Question: Screenshot for the sheet:
I just need someone to help me write simple code to freeze a range of cells when a certain checkbox is clicked.
I would like it so that when I click on the 'Complete' checkbox, all of the ones above it cannot be edited or changed anymore. Vise Versa when the 'Complete' checkbox is unchecked the ones above are editable. That simple.
The purpose of the sheet is to take attendance for a class. When I am done taking the attendance I don't want to be able to change it anymore (or risk clicking on the wrong checkbox). That's why the complete button is there.
Can anyone write the code for me, please?
(Freeze or seal or protect)
This code is not working (I am a beginner so sorry)
'''
function onEdit() {
var sheet = SpreadsheetApp.getActive();;
var completedRow = sheet.getDataRange();
for (i = 2; i < 18; i++){
var isComplete = source.getRange(countRow, i).getValue();
if (isComplete === true){
source.getRange(2, i, countRow-1).protect();
}
}
}
'''
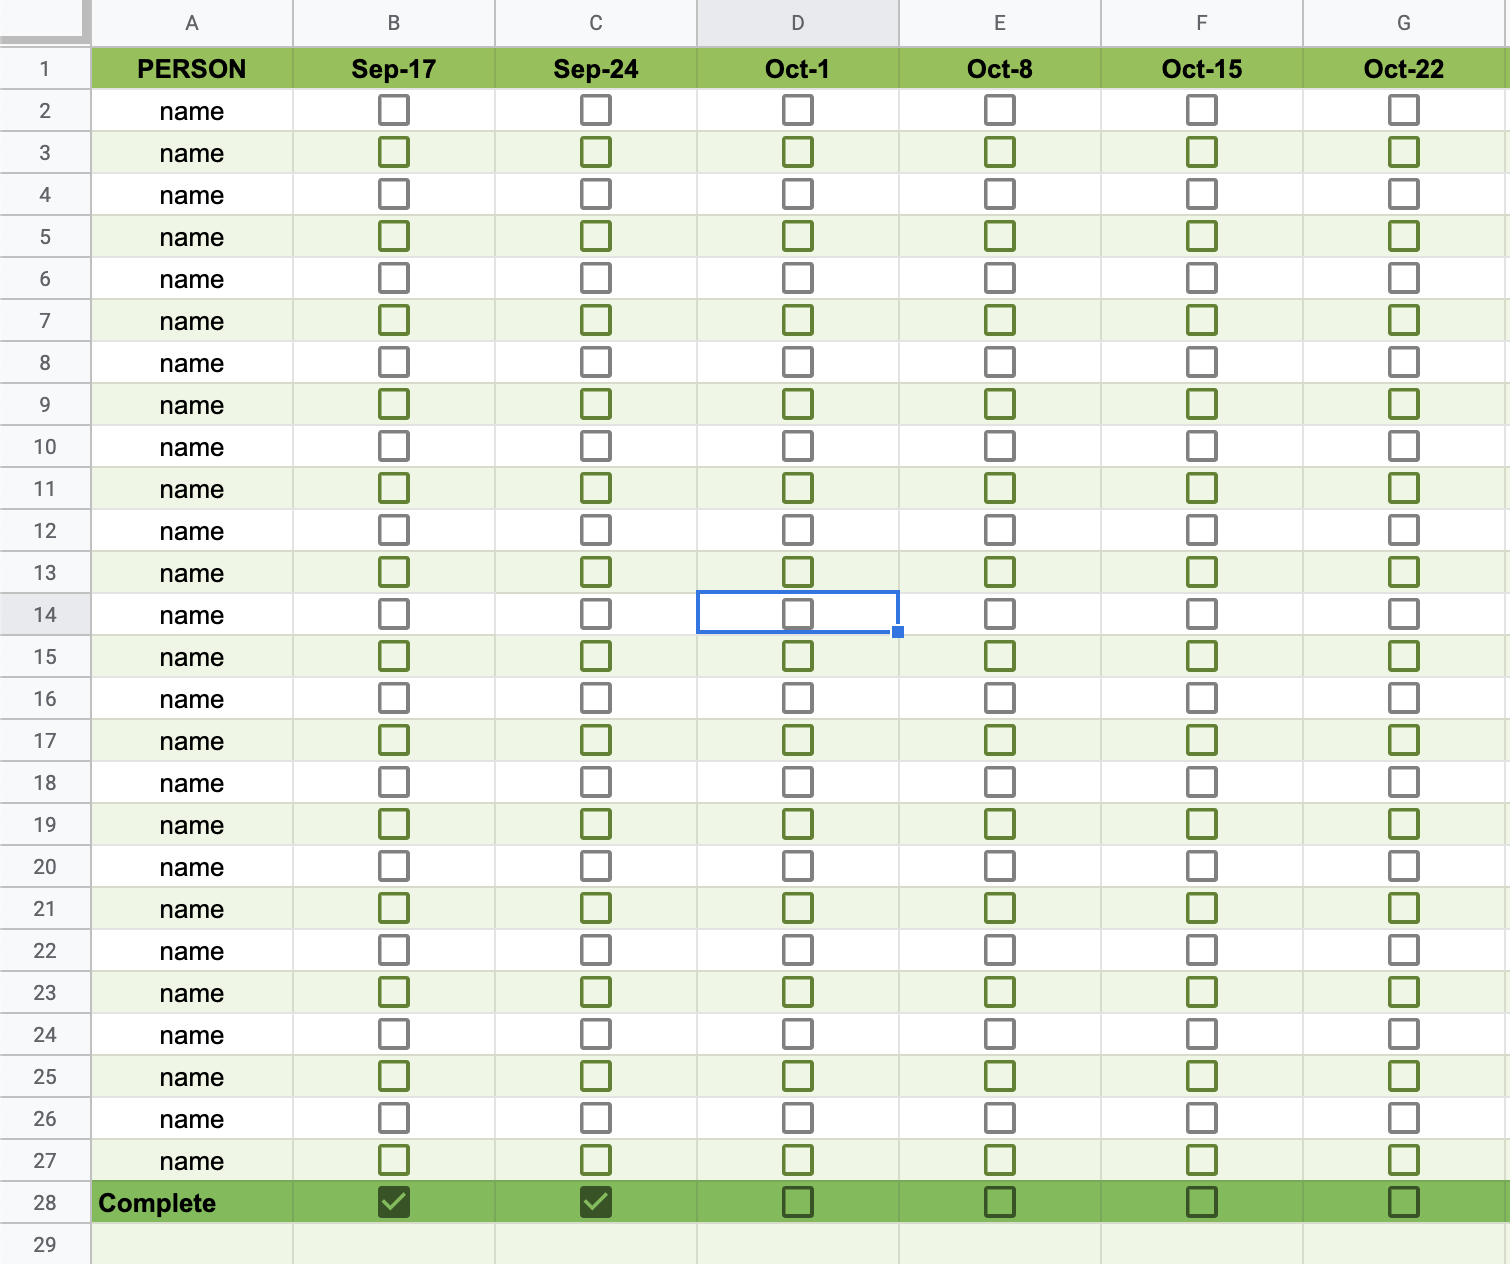
Answer: Your code reflects the basic logic, though there are some syntax flaws. Hopefully this answer will help you understand and adapt that syntax.
- <URL>- 'isComplete'-
---
Your goal can probably be achieved in many ways. The following should be considered as just one option.
- 'onEdit(e)'<URL>;'
---
'''
function onEdit(e) {
var ss = SpreadsheetApp.getActiveSpreadsheet();
var sheetname = "Sheet1";
var sheet = ss.getSheetByName(sheetname);
// set variable for last column
//Logger.log(JSON.stringify(e))
// set variables for edited cells,
var edittedRow = e.range.rowStart;
var edittedColumn = e.range.columnStart;
var newValue = e.value;
var headerrange = sheet.getRange(1, edittedColumn);
var headervalue = headerrange.getDisplayValue();
//Logger.log("DEBUG: The header range is "+headerrange.getA1Notation()+", and the value is "+headervalue);
// test if edit row =20, and the checkbox was ticked
if (edittedRow === 20 && newValue === "TRUE") {
//Logger.log("DEBUG: The 'ON' leg applies");
//Logger.log("DEBUG: edittedRow = "+edittedRow+", Editted column = "+edittedColumn+", and value = "+newValue);
// define the range to protect
var protectRangeOn = sheet.getRange(1, edittedColumn, 19, 1);
// protect the range - warning only.
protectRangeOn.protect().setDescription(headervalue)
.setWarningOnly(true);
//Logger.log("DEBUG1: protection set for "+protectRangeOn.getA1Notation());
}
//test if edit row=20, and the checkbox was unticked
if (edittedRow === 20 && newValue === "FALSE") {
//Logger.log("DEBUG: The 'OFF' leg applies");
//Logger.log("DEBUG: edittedRow = "+edittedRow+", Editted column = "+edittedColumn+", and value = "+newValue);
// define the range to unprotect
var protectRangeOff = sheet.getRange(1, edittedColumn, 19, 1);
var protections = sheet.getProtections(SpreadsheetApp
.ProtectionType.RANGE)
for (var i = 0; i < protections.length; i++) {
Logger.log("protections range name = " + protections[i]
.getDescription() + " - Header value = " + headervalue);
if (protections[i].getDescription() === headervalue) {
//Logger.log("DEBUG: OFF matches")
protections[i].remove();
}
}
//Logger.log("DEBUG2: protection unset for "+protectRangeOff.getA1Notation());
}
}
// Add a custom menu to the active spreadsheet to access Utilities
function onOpen(e) {
SpreadsheetApp.getUi()
.createMenu('Protection Utilities')
.addItem('Show all protections', 'uigetprotections')
.addItem('Remove all protections', 'removeallprotections')
.addToUi();
}
function removeallprotections() {
// remove all protections
var ss = SpreadsheetApp.getActiveSpreadsheet();
var sheetname = "Sheet1";
var sheet = ss.getSheetByName(sheetname);
var protections = ss.getProtections(SpreadsheetApp.ProtectionType
.RANGE);
Logger.log(protections);
for (var i = 0; i < protections.length; i++) {
var protection = protections[i];
Logger.log(protection.getEditors())
if (protection.canEdit()) {
protection.remove();
}
}
// Display confirmation dialog
var ui = SpreadsheetApp.getUi();
var response = ui.alert('REMOVE ALL PROTECTION',
'Confirmed: Removed all protections', ui.ButtonSet.OK);
}
function uigetprotections() {
// generate a list of all RANGE protections
var ss = SpreadsheetApp.getActiveSpreadsheet();
var sheetname = "Sheet1";
var sheet = ss.getSheetByName(sheetname);
var protections = ss.getProtections(SpreadsheetApp.ProtectionType
.RANGE);
//Logger.log(protections);
var ui = SpreadsheetApp.getUi();
var protectioninfo = "";
if (protections.length != 0) {
for (var p = 0; p < protections.length; p++) {
//Logger.log("DEBUG: Date = "+protections[p].getDescription()+", Range = "+protections[p].getRange().getA1Notation());
protectioninfo = protectioninfo + "Date: " + protections[p]
.getDescription() + ", Range = " + protections[p].getRange()
.getA1Notation() + "
";
}
var response = ui.alert('SHOW ALL PROTECTIONS', protectioninfo, ui
.ButtonSet.OK);
} else {
var response = ui.alert('SHOW ALL PROTECTIONS',
"There were no protected ranges", ui.ButtonSet.OK);
}
}
'''